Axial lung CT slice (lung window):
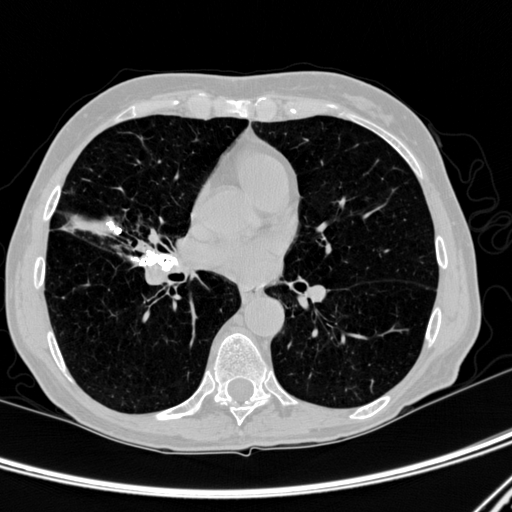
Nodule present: yes
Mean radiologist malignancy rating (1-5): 1